Question: i was suprised when value "NaN" comming into check of below code was recognized as correct value for double parse :O and went into if and nto else... Do you know why is that and how to secure my code better to avoid such situation. Value should go to if only if number can be converted to double.
'''
If Double.TryParse(array(3), doubleitem) Then
array(3) = doubleitem
Else
array(3) = Nothing
End If
'''

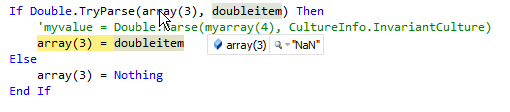
Answer: This is not a misbehavior of 'Double.TryParse', but a Misunderstanding on your side.
The 'Double' structure actually contains a constant called <URL>, that represents a value that is not a number.
So when you do a 'Double.TryParse' on the string '"NaN"', your result is 'Double.NaN' which is a valid value for double.
Change your condition to this
'''
If Double.TryParse(array(3), doubleitem) andalso not Double.IsNaN(doubleitem) Then
array(3) = doubleitem
Else
array(3) = Nothing
End If
'''
and everything should work.